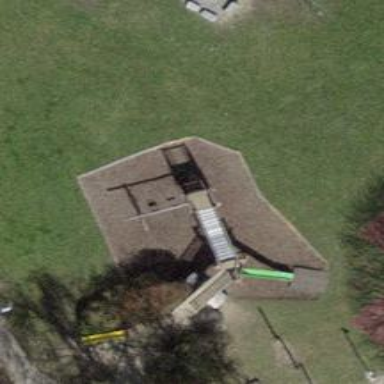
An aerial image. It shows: Playground with swings.